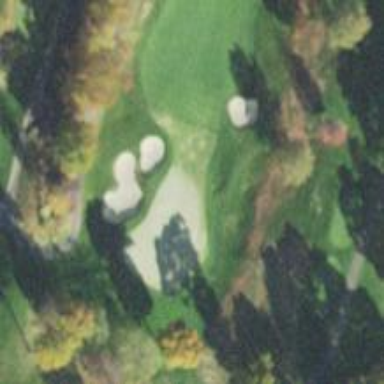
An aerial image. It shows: View of golf hole.